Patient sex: F
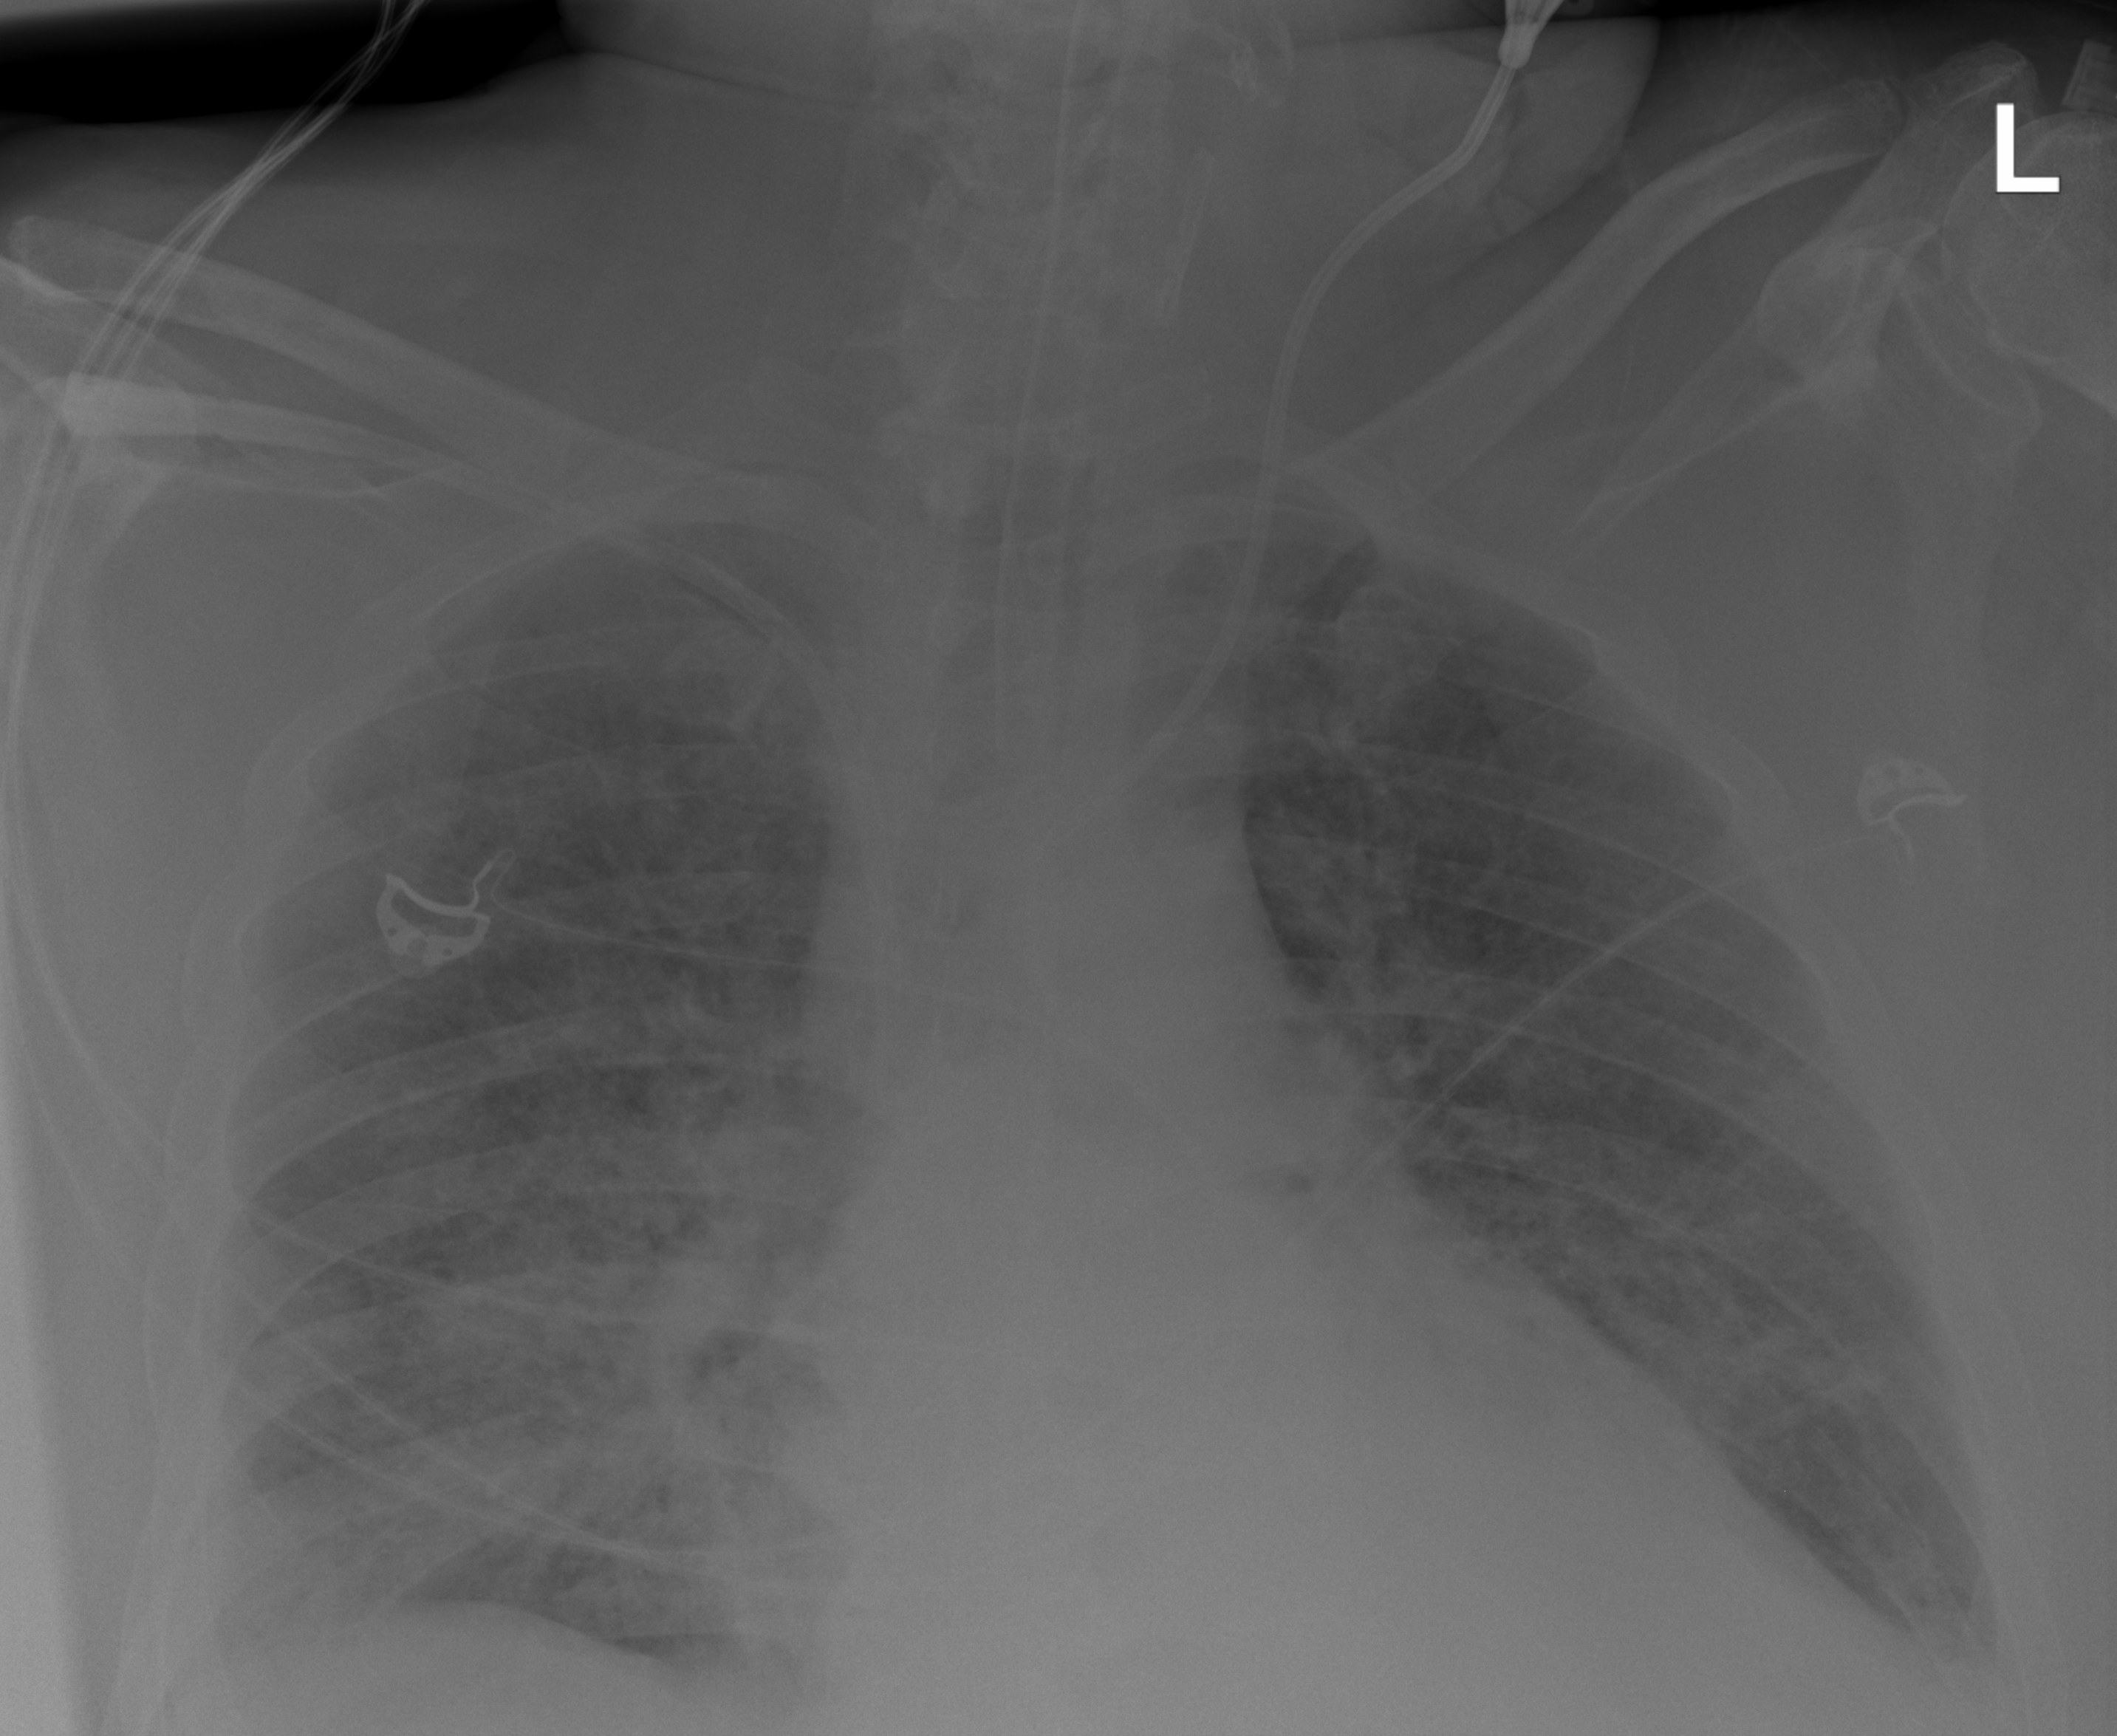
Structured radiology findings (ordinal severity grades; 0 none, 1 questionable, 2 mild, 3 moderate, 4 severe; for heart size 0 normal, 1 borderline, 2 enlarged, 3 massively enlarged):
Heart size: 2
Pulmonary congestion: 2
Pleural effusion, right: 0
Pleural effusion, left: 2
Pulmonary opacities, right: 3
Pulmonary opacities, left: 2
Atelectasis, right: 2
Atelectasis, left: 2